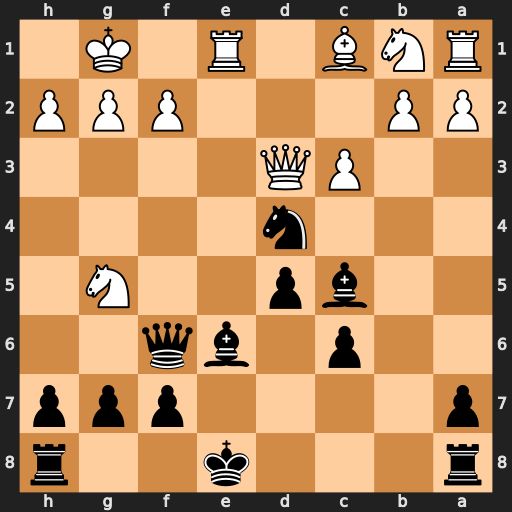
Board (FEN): r3k2r/p4ppp/2p1bq2/2bp2N1/3n4/2PQ4/PP3PPP/RNB1R1K1
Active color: b
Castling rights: kq
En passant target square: -
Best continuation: Nb3 Be3 Bxe3 Qxe3 Nxa1